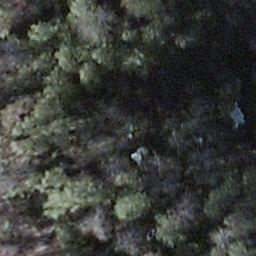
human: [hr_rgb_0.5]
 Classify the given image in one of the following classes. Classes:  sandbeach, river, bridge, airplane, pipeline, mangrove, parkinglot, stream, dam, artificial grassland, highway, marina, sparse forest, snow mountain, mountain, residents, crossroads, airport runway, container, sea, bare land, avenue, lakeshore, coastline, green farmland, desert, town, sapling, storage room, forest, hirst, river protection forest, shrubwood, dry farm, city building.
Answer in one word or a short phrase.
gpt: shrubwood